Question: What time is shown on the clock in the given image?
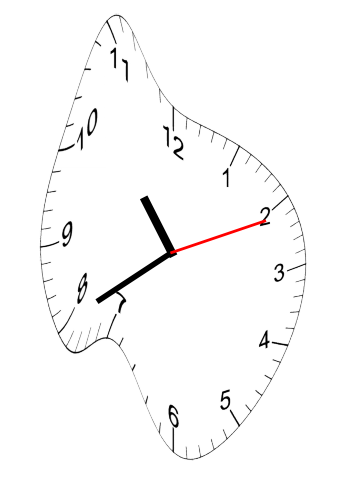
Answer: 10:40:11